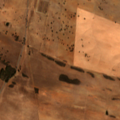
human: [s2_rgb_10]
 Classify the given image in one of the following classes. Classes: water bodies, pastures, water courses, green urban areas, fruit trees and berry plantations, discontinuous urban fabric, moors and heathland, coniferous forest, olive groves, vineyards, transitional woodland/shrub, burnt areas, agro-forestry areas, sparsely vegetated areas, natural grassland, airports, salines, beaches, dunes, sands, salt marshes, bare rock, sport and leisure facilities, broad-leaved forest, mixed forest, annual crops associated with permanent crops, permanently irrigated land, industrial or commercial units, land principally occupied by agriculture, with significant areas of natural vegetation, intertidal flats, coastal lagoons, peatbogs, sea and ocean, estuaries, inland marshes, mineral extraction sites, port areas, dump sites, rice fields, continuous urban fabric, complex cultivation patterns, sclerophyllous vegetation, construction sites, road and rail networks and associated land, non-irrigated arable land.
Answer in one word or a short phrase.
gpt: non-irrigated arable land, land principally occupied by agriculture, with significant areas of natural vegetation, agro-forestry areas